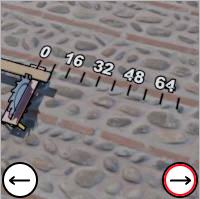
Task: length
Answer: 8
First scale value: 16.0